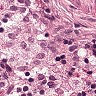
Metastatic tissue present: no